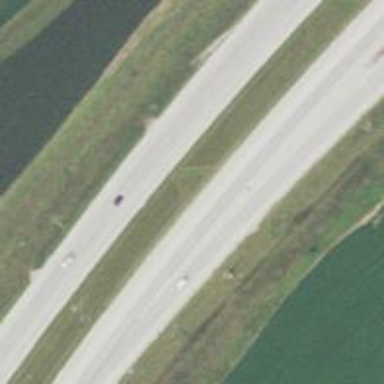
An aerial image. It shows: Expressway with asphalt surface categorized as trunk highway.